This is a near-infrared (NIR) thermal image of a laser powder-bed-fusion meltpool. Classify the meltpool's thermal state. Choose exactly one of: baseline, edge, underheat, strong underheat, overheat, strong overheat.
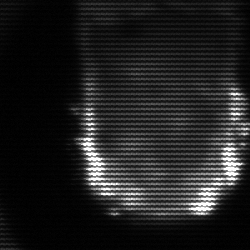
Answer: baseline